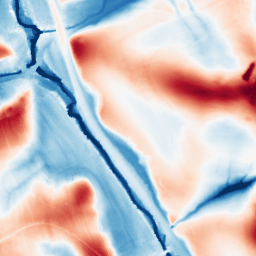
Category: edge_preserving
Decomposition family: guided
Decomposition parameters: radius: 32
eps: 0.001
Upsampling method: lanczos
Upsampling parameters: scale: 2
Upsampling scale: 2